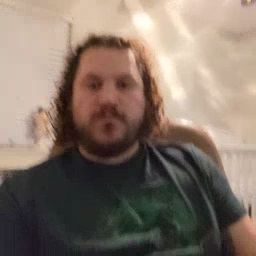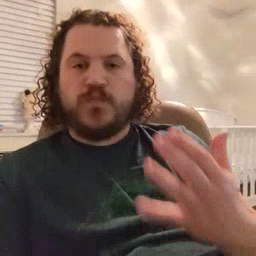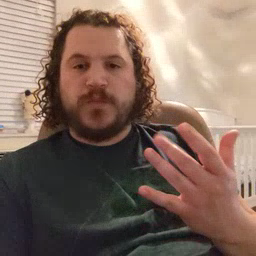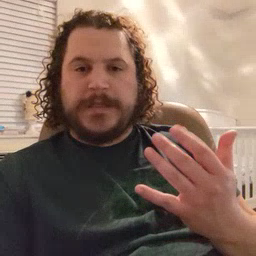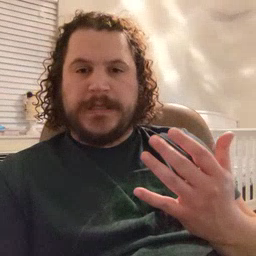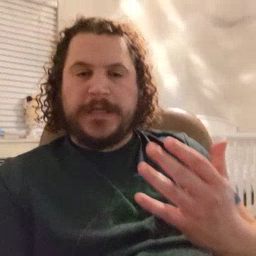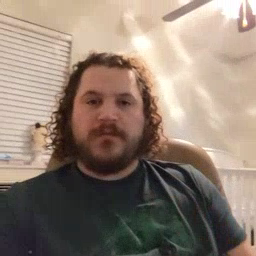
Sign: wait